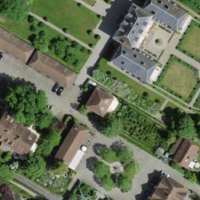
EUNIS habitat code: 54
Species observed at this site:
Symphyotrichum novae-angliae
Trifolium repens